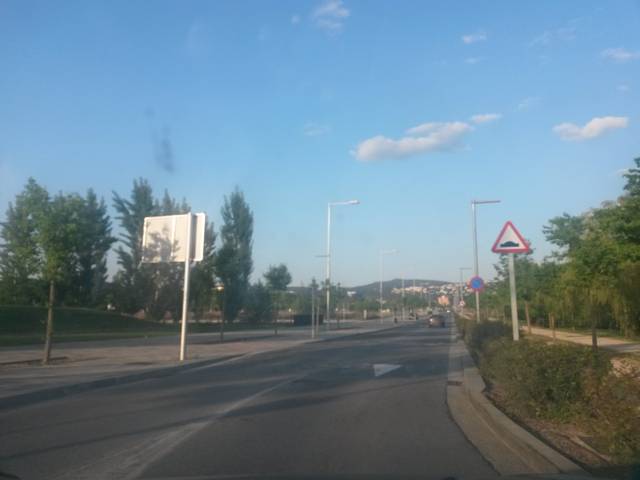
Region: Spain
Coordinates: 41.989, 2.796